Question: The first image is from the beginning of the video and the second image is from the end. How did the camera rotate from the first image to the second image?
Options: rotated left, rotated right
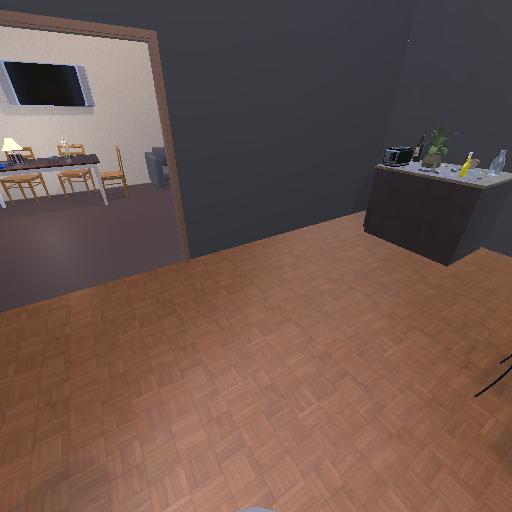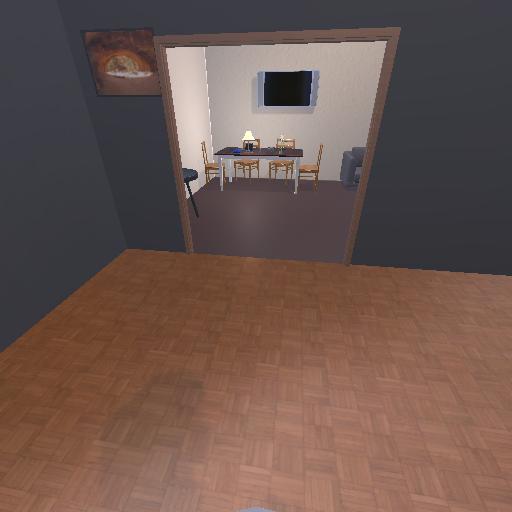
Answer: rotated left